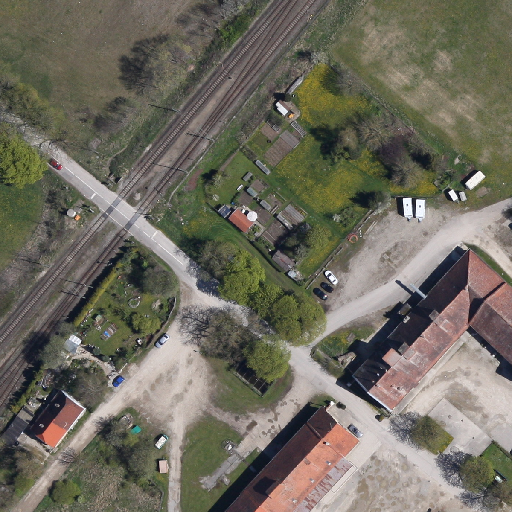
Referring expression: paved road along with tree